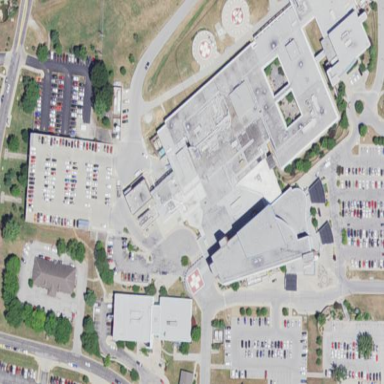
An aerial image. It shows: Hospital with healthcare facilities and helipad.